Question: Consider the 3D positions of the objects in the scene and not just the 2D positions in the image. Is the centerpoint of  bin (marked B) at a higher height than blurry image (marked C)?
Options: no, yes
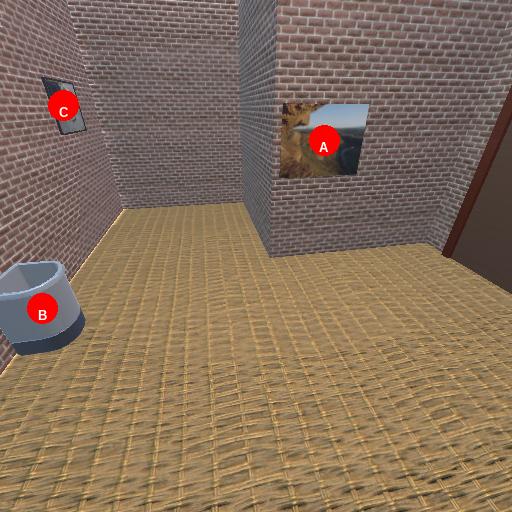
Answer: no